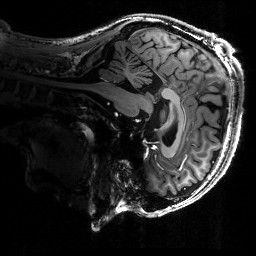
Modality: T1w
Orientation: sagittal
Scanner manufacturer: siemens
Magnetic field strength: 6.98 T
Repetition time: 2.3 s
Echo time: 0.00244 s